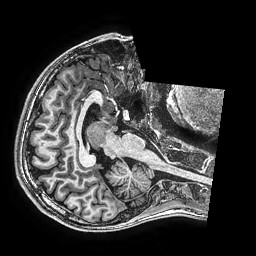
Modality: T1w
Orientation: axial
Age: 16
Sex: male
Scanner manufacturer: ge
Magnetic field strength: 3 T
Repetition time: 0.00766 s
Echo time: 0.003476 s